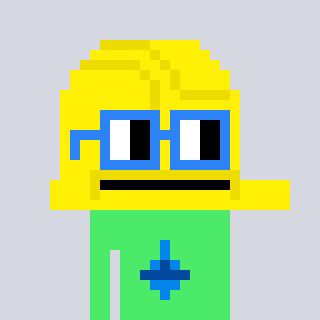
a pixel art character with square blue glasses, a construction helmet-shaped head and a teal-colored body on a cool background